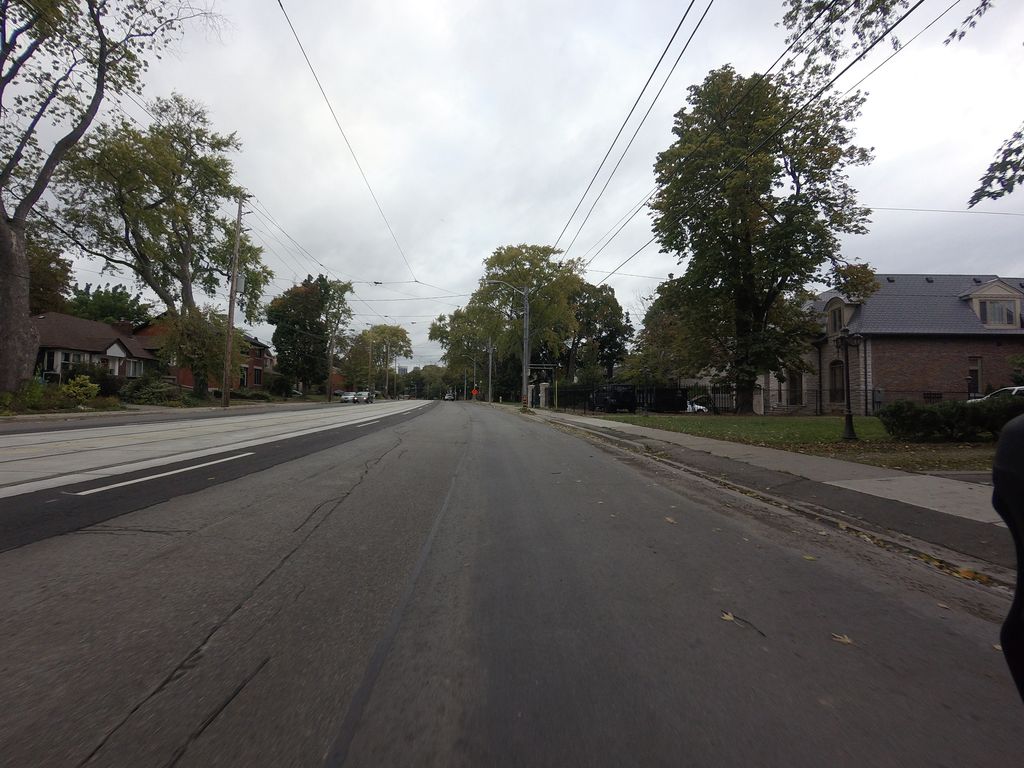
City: toronto